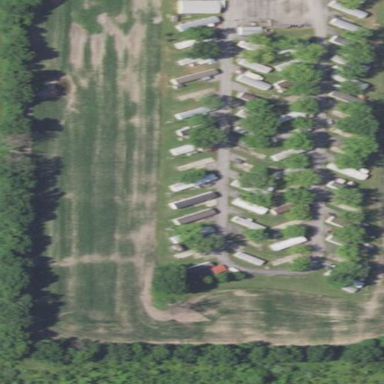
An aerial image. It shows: Residential area designated as trailer park.